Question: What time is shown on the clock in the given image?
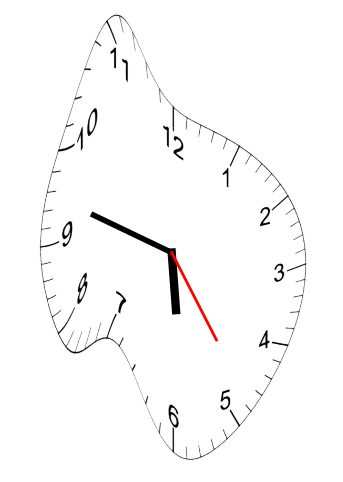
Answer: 05:47:24